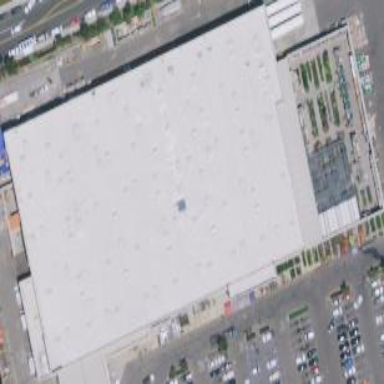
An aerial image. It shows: Retail building.